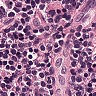
Metastatic tissue present: no